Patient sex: F
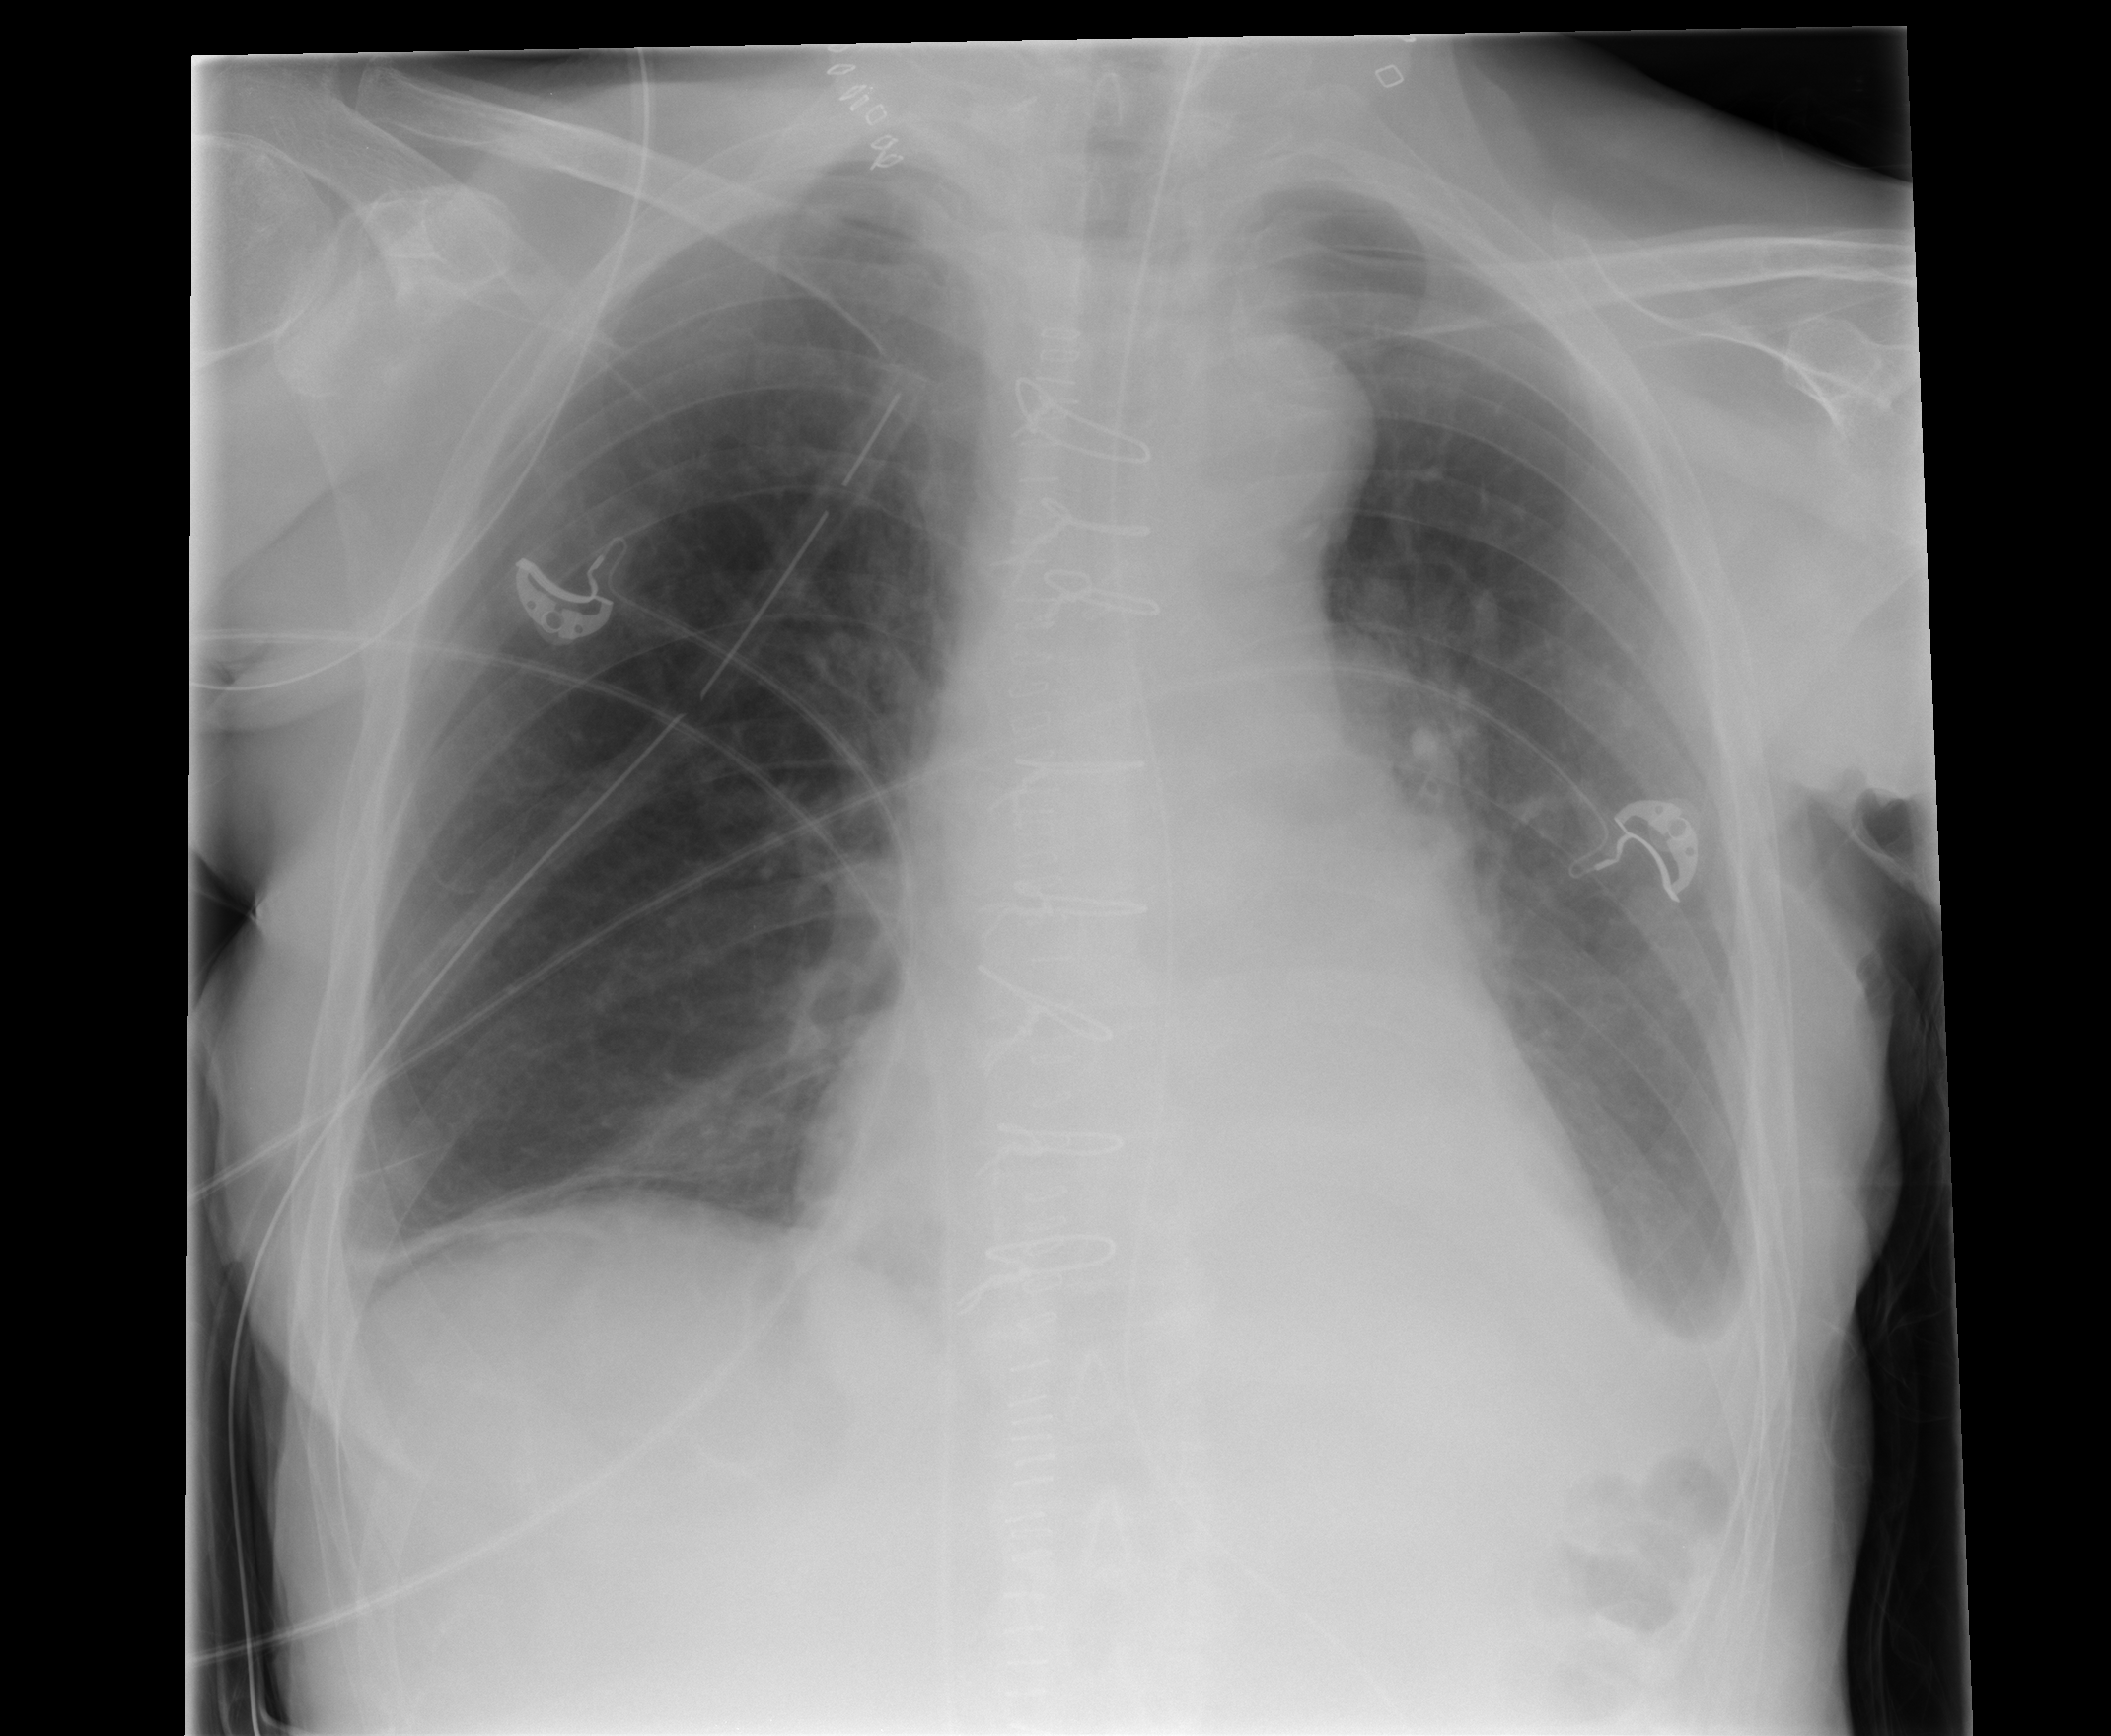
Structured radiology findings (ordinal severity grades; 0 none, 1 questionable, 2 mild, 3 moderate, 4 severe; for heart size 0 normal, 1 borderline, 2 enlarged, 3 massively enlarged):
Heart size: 0
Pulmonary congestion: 0
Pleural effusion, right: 1
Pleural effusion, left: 2
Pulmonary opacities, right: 0
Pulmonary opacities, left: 0
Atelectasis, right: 2
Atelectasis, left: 2